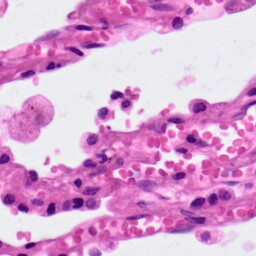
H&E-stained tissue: Lung